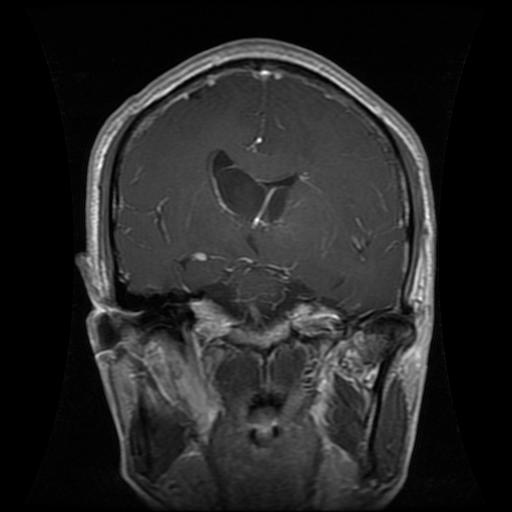
Label: glioma